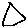
Label: triangle